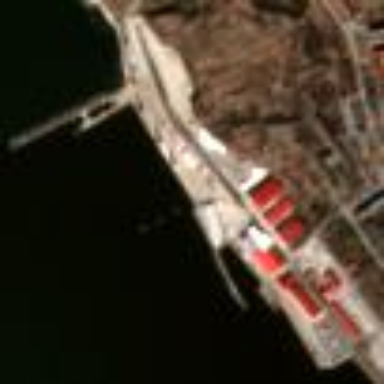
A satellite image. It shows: Industrial area designated as port.